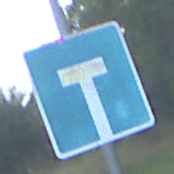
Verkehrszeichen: Sackgasse
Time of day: MorningAfternoon
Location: Outdoor (Nature)
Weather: PartlyCloudy
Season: NotSpecified
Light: Natural